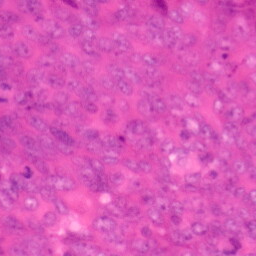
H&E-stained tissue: Colon